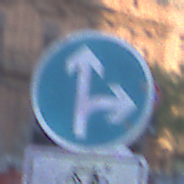
Verkehrszeichen: VorgeschriebeneFahrtrichtungGeradeausOderRechts
Zusatzzeichen unten: EinspurigeFahrzeugeFrei6
Umgebung: Outdoor, Urban
Tageszeit: SunriseSunset
Wetter: PartlyCloudy
Licht: Natural
Jahreszeit: NotSpecified
Kontrast: LowContrast